Question: According to the picture from <URL> ceph splits objects on chunks and writes them on osds.

For viewing objects distribution with replication algorithm I can use commands like 'ceph pg dump' or 'ceph osd map'.
But I can't find commands to view data chunk distribution.
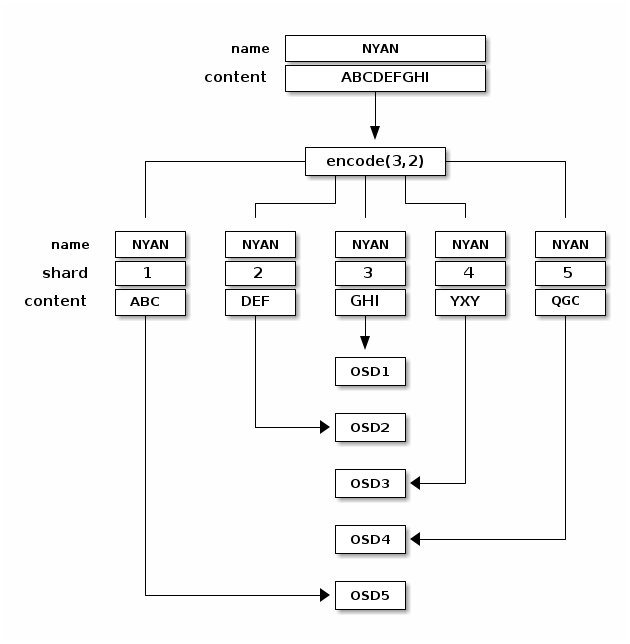
Answer: You can use the 'ceph-objectstore-tool' to query offline OSDs and see which OSD contains which data chunk:
'''
[ceph: root@pacific /]# ceph-objectstore-tool --data-path /var/lib/ceph/osd/ceph-1/ --op list
["11.2s2",{"oid":"file","key":"","snapid":-2,"hash":779072666,"max":0,"pool":11,"namespace":"","shard_id":2,"max":0}]
'''
The first entry contains the shard ID: "11.2s2". So the PG is 11.2 and shard ID is 2. To query a cephadm deployed OSD you need to stop it via cephadm and then enter the container:
'''
pacific:~ # cephadm unit stop --name osd.1
Inferring fsid 0a8034bc-15f4-11ec-8330-fa163eed040c
pacific:~ # cephadm shell --name osd.1
'''